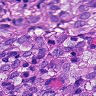
Metastatic tissue present: yes